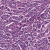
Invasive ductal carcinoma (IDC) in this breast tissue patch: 1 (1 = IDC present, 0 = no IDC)